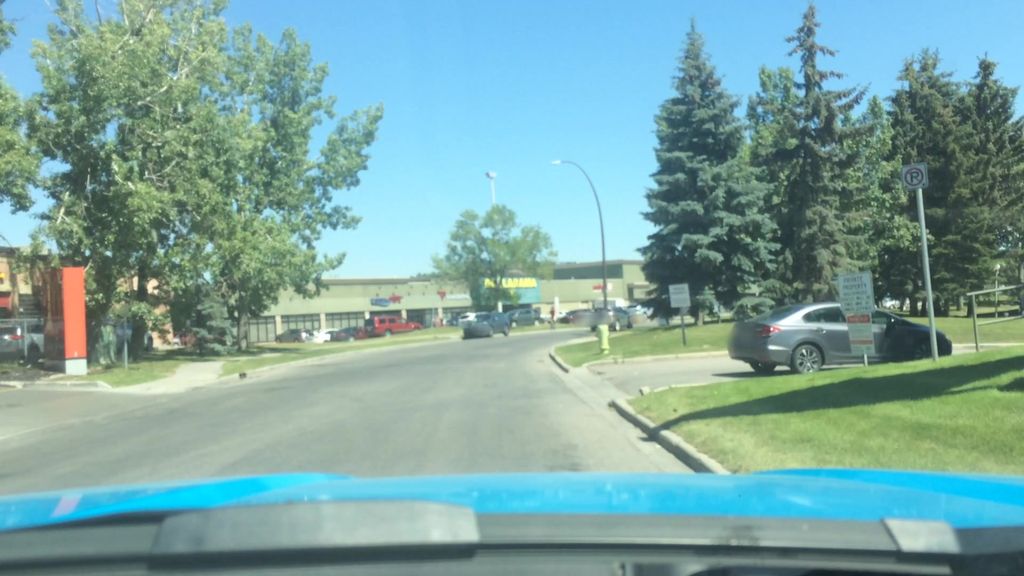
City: calgary